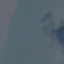
Land use / land cover: SeaLake